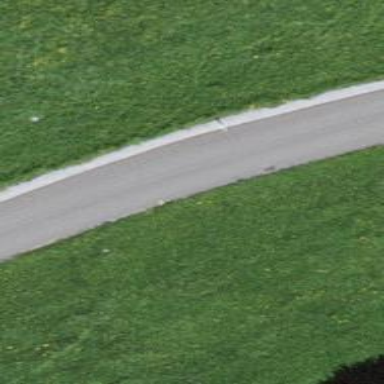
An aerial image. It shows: Smooth asphalt road in residential area.